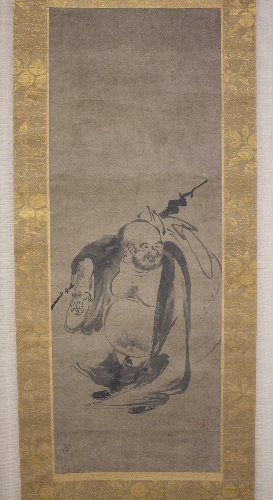
Artist: Kenkō Shōkei
Artist bio: Japanese, active ca. 1478–ca. 1523
Date: late 15th century
Object type: Painted panel
Classification: Paintings
Medium: Paint on paper
Culture: Japan
Period: Muromachi period (1392–1573)
Dimensions: Image: 33 3/8 × 12 1/4 in. (84.8 × 31.1 cm)
Overall with mounting: 67 1/4 × 17 in. (170.8 × 43.2 cm)
Overall with knobs: 67 1/4 × 18 3/4 in. (170.8 × 47.6 cm)
Department: Asian Art
Credit line: Gift of Nathan V. Hammer, 1953
Accession year: 1953
Repository: Metropolitan Museum of Art, New York, NY
Tags: Men